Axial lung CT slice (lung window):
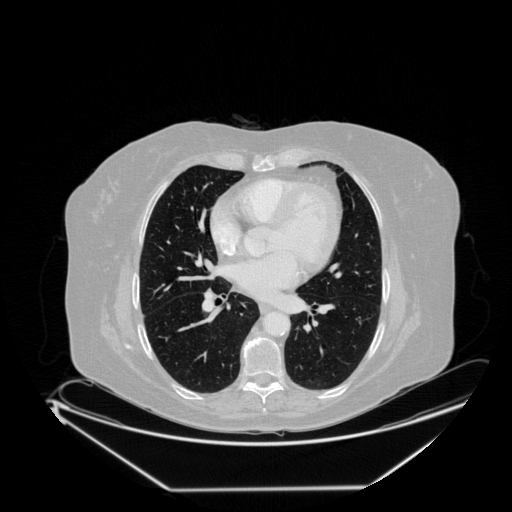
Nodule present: no